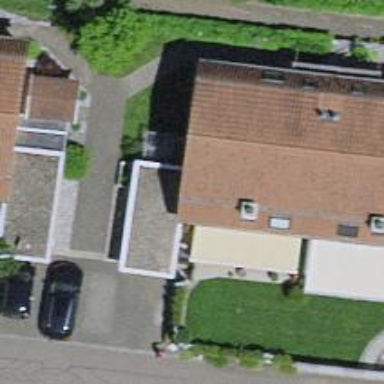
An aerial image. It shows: Simple house.